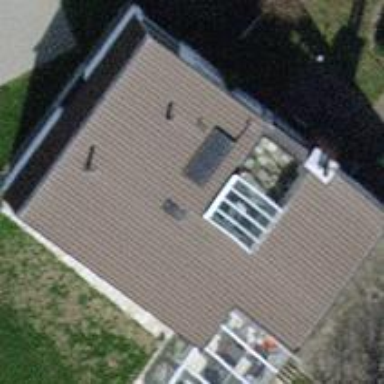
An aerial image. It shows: Detached building with skillion roof shape.